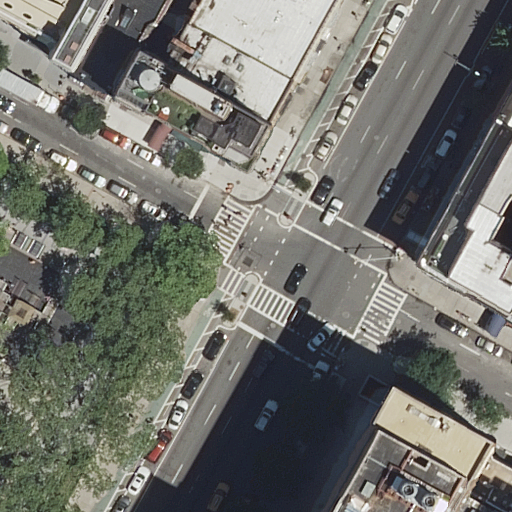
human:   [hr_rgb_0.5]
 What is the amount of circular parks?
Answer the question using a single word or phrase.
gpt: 0

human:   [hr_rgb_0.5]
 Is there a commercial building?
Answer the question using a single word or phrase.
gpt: no

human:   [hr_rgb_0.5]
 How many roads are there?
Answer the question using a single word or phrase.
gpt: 3

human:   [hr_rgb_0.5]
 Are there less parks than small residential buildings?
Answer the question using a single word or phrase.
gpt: no

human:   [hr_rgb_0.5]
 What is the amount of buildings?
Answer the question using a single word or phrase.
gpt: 11

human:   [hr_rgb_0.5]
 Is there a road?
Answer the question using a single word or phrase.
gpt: yes

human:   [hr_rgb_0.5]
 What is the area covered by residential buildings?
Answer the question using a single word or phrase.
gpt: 4418m2

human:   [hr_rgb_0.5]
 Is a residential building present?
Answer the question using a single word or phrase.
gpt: yes

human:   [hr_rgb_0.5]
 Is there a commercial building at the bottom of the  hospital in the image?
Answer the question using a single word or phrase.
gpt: no

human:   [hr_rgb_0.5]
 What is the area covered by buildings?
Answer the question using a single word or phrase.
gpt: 6480m2

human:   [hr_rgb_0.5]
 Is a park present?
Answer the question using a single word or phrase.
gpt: yes

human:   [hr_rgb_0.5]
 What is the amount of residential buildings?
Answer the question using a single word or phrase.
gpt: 10

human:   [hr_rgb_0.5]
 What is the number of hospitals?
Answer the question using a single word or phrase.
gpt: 1

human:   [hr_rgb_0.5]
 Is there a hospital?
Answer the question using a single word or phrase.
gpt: yes

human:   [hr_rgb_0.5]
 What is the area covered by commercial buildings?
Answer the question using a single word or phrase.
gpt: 0m2

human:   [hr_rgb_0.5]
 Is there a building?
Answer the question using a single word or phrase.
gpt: yes

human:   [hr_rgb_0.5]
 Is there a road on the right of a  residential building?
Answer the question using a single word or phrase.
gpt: yes

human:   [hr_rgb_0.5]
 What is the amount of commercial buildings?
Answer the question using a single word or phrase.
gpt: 0

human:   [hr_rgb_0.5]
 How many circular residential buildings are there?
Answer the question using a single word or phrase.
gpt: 0

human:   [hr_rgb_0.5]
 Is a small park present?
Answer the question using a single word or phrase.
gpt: yes

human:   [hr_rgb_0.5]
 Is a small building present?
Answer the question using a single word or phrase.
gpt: yes

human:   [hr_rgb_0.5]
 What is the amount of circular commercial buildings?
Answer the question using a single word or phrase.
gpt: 0

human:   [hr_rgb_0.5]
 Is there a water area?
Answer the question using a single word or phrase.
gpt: no

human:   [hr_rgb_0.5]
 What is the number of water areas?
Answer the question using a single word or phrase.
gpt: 0

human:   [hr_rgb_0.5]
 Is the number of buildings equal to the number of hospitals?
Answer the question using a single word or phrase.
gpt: no

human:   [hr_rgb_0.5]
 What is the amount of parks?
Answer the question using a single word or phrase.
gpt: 1

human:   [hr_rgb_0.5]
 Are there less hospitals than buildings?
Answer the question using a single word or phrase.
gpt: yes

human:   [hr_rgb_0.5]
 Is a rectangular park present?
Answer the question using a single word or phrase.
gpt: yes

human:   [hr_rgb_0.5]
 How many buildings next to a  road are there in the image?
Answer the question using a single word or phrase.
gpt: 11

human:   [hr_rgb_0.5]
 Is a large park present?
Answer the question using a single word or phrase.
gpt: no

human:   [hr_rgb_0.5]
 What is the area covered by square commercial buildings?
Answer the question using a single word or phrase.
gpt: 0m2

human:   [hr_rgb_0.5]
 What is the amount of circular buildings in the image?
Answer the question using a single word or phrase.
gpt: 0

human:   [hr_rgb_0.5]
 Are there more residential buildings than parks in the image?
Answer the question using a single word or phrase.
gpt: yes

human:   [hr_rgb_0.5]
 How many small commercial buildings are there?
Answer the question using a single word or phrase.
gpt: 0

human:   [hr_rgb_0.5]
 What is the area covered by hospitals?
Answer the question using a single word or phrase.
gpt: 3868m2

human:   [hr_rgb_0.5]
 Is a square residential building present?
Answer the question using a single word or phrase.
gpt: no

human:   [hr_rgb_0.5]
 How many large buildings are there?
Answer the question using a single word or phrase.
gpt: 3

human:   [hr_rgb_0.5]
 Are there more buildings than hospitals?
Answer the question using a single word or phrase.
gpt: yes

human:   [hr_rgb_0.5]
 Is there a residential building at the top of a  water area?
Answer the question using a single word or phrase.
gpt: no

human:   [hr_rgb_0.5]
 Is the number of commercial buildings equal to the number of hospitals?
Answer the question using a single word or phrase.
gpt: no

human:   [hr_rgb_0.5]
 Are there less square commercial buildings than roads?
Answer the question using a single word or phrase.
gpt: yes

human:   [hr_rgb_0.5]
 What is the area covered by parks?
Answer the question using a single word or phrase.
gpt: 73m2

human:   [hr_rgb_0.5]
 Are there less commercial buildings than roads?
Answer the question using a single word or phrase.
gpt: yes

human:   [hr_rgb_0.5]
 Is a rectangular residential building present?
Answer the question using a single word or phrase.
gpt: yes

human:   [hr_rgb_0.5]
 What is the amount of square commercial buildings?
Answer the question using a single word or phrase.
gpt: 0

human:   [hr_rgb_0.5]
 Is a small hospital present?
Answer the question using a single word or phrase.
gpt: no

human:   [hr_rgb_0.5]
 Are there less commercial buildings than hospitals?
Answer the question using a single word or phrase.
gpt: yes

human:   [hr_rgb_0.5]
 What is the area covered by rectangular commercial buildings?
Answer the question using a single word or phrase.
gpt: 0m2

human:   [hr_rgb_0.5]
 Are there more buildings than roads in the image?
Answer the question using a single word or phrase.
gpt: yes

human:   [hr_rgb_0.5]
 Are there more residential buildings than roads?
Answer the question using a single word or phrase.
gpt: yes

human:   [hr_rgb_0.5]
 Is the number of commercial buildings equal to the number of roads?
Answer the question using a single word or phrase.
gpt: no

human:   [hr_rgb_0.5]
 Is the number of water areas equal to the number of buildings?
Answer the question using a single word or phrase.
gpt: no

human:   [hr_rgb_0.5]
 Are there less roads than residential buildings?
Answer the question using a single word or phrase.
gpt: yes

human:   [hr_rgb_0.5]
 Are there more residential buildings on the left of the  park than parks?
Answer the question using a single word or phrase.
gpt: no

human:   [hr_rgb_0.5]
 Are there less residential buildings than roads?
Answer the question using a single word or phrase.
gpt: no

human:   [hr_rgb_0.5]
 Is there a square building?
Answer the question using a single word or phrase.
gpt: no

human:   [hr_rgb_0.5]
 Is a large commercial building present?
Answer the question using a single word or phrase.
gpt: no

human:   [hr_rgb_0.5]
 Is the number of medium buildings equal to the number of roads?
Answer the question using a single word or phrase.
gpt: no

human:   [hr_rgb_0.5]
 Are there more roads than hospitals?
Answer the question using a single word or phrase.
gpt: yes

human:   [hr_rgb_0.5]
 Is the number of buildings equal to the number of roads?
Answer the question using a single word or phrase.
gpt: no

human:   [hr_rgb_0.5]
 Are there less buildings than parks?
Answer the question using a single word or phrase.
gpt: no

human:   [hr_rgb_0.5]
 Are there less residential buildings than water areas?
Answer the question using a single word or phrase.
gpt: no

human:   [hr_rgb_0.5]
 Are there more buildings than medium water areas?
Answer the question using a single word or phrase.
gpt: yes

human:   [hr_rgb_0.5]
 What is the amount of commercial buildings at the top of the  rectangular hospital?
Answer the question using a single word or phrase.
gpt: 0